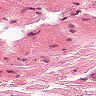
Metastatic tissue present: no